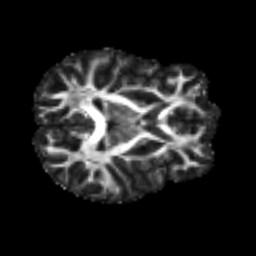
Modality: FA
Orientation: axial
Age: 22
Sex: female
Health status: ill
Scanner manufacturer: siemens
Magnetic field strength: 3 T
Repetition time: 6.5 s
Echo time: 0.062 s